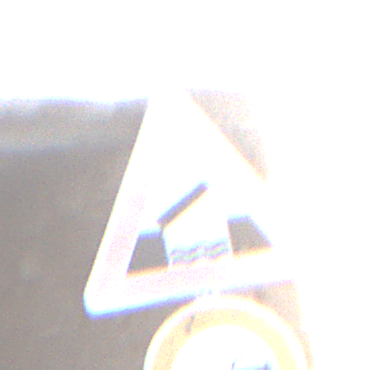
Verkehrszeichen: BeweglicheBruecke
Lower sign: Ueberholverbot
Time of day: SunriseSunset
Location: Outdoor (Nature)
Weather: Clear
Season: NotSpecified
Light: Natural